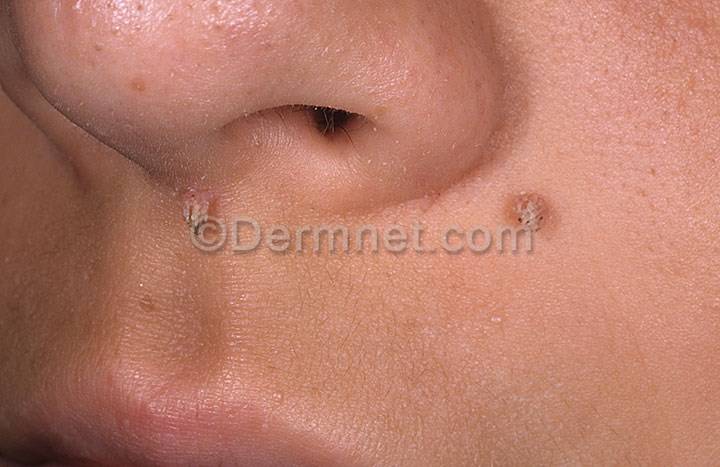
Disease: Warts Molluscum and other Viral Infections